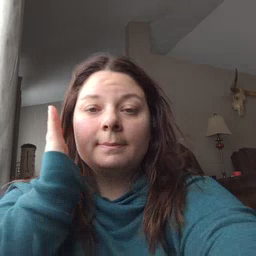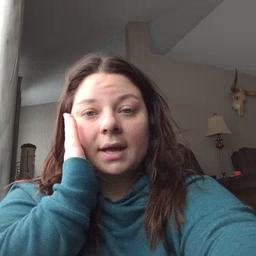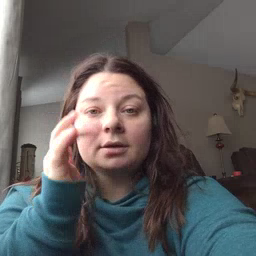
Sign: bed